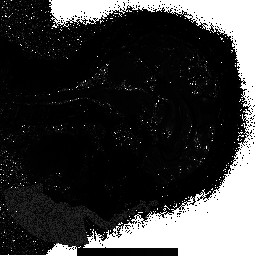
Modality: T2starmap
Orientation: sagittal
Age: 62
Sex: female
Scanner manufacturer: siemens
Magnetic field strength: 3 T
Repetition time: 0.043 s
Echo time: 0.00184 s